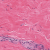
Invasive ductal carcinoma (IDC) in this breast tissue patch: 0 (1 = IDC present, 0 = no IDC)